Question: I started developing apps for Apple TV and I have this problem whit buttons. I have a screen where are several buttons on bottom of the screen and then there is one, which is in the middle (see screenshot to understand). The problem is that I can't get focused the middle button. Focus is only on bottom three buttons. The problem is obviously caused by the , when I move the button on bottom of the screen, it gets focused.
Buttons are created in storyboard, there is no code in ViewController. Settings in storyboard for the middle button are equal with settings for bottom buttons. Do I have to handle this manually in code? Or is it even possible to get focus movement like this? I would appreciate any information, thanks.

I'm still developing in simulator.
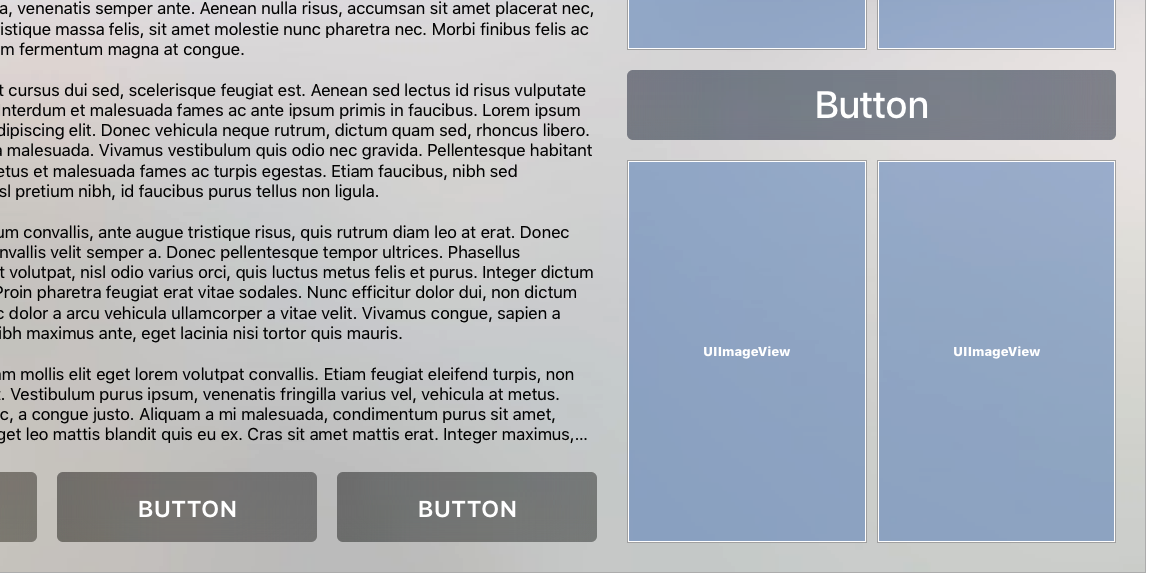
Answer: So I was guided by apple to the solution. It requires a little coding using UIFocusGuide. Apple has a <URL> for this.